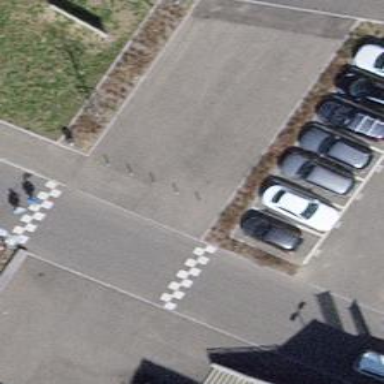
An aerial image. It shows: Bollard barrier.